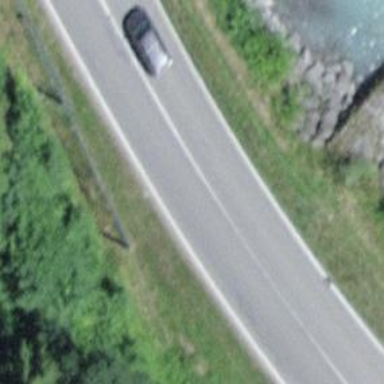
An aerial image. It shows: Secondary road with asphalt surface.